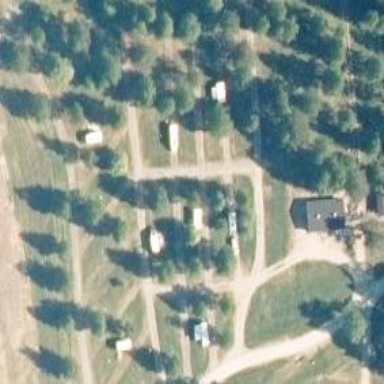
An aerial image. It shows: Caravan site where caravans are parked.